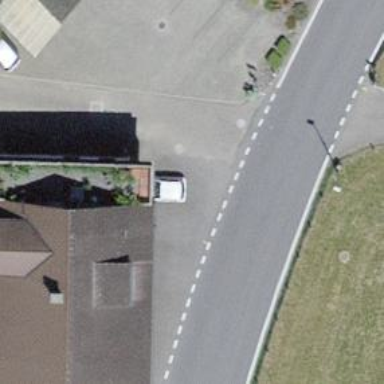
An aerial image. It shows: Post box.